Question: Is it possible to show an equation from sympy in matplotlib? Let's suppose that I have this simple integral expression

How can I show the integral as shown in "Out [2]" in the xlabel of a graph in matplotlib?
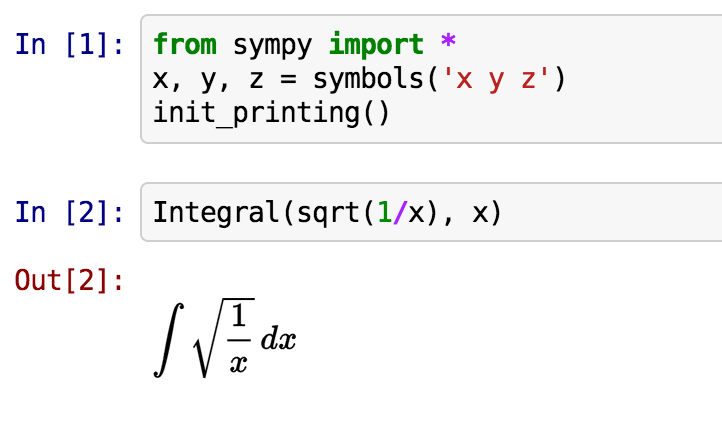
Answer: Yes, it can be done. Matplotlib <URL> by surrounding specific text syntax between dollar signs. And sympy can export an expression to latex syntax, so you don't have to do any manual parsing.
'''
import matplotlib.pyplot as plt
import sympy as sym
from sympy.printing import latex
x = sym.symbols('x')
f = sym.Integral(sym.sqrt(1/x), x)
plt.plot([])
plt.xlabel(f'${latex(f)}$')
plt.show()
'''
Output